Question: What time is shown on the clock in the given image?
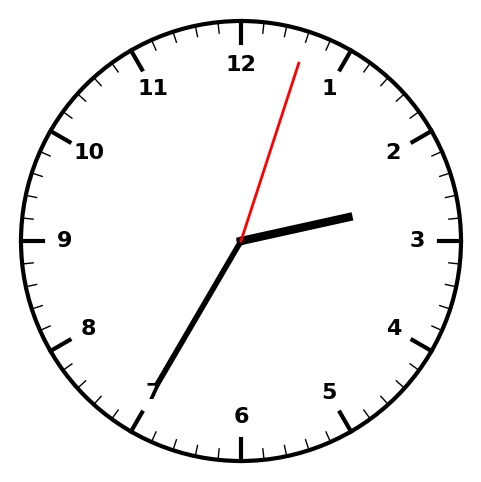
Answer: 02:35:03